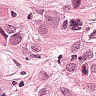
Metastatic tissue present: yes